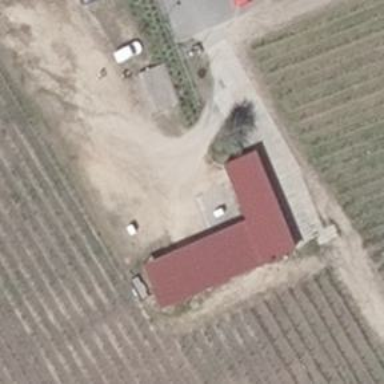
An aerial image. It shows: Rural barn.